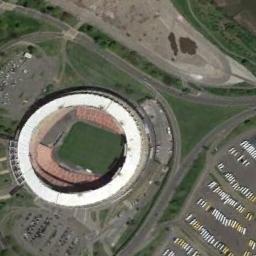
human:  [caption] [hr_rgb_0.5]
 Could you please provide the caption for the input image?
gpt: There are many cars in the parking lot next to the stadium .

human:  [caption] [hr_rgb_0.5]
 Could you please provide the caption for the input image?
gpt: The stadium is next to the grass and parking lot .

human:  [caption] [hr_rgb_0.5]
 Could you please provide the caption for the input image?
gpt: The circular stadium is built on the lawn, Next to the parking lot .

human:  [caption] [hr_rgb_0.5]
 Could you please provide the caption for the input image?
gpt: This oval stadium has dense residential areas on three sides .

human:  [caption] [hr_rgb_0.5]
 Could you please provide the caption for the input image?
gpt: There are some green lawns and many cars around the stadium with a white roof .